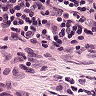
Metastatic tissue present: no